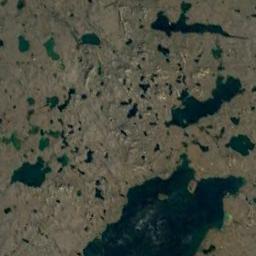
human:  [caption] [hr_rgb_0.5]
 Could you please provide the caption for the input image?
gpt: There is a large area of ​​dense brown bare land in a lake in a wetland .

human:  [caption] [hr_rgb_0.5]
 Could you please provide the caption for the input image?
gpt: About ten percent of this wetland is water .

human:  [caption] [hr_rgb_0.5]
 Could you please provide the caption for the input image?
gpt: The wetland consists of bare land, Green plants, Dry plants and water .

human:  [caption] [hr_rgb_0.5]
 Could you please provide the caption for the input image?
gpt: There are many different shapes and sizes of water around the wetlands .

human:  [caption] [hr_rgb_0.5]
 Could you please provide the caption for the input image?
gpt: There are much bare land and some water areas on the wetland .